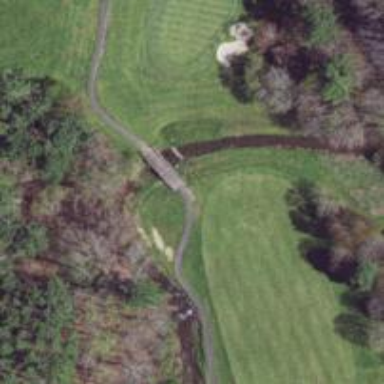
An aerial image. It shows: Footway road that serves as bridge over golf path.